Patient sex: M
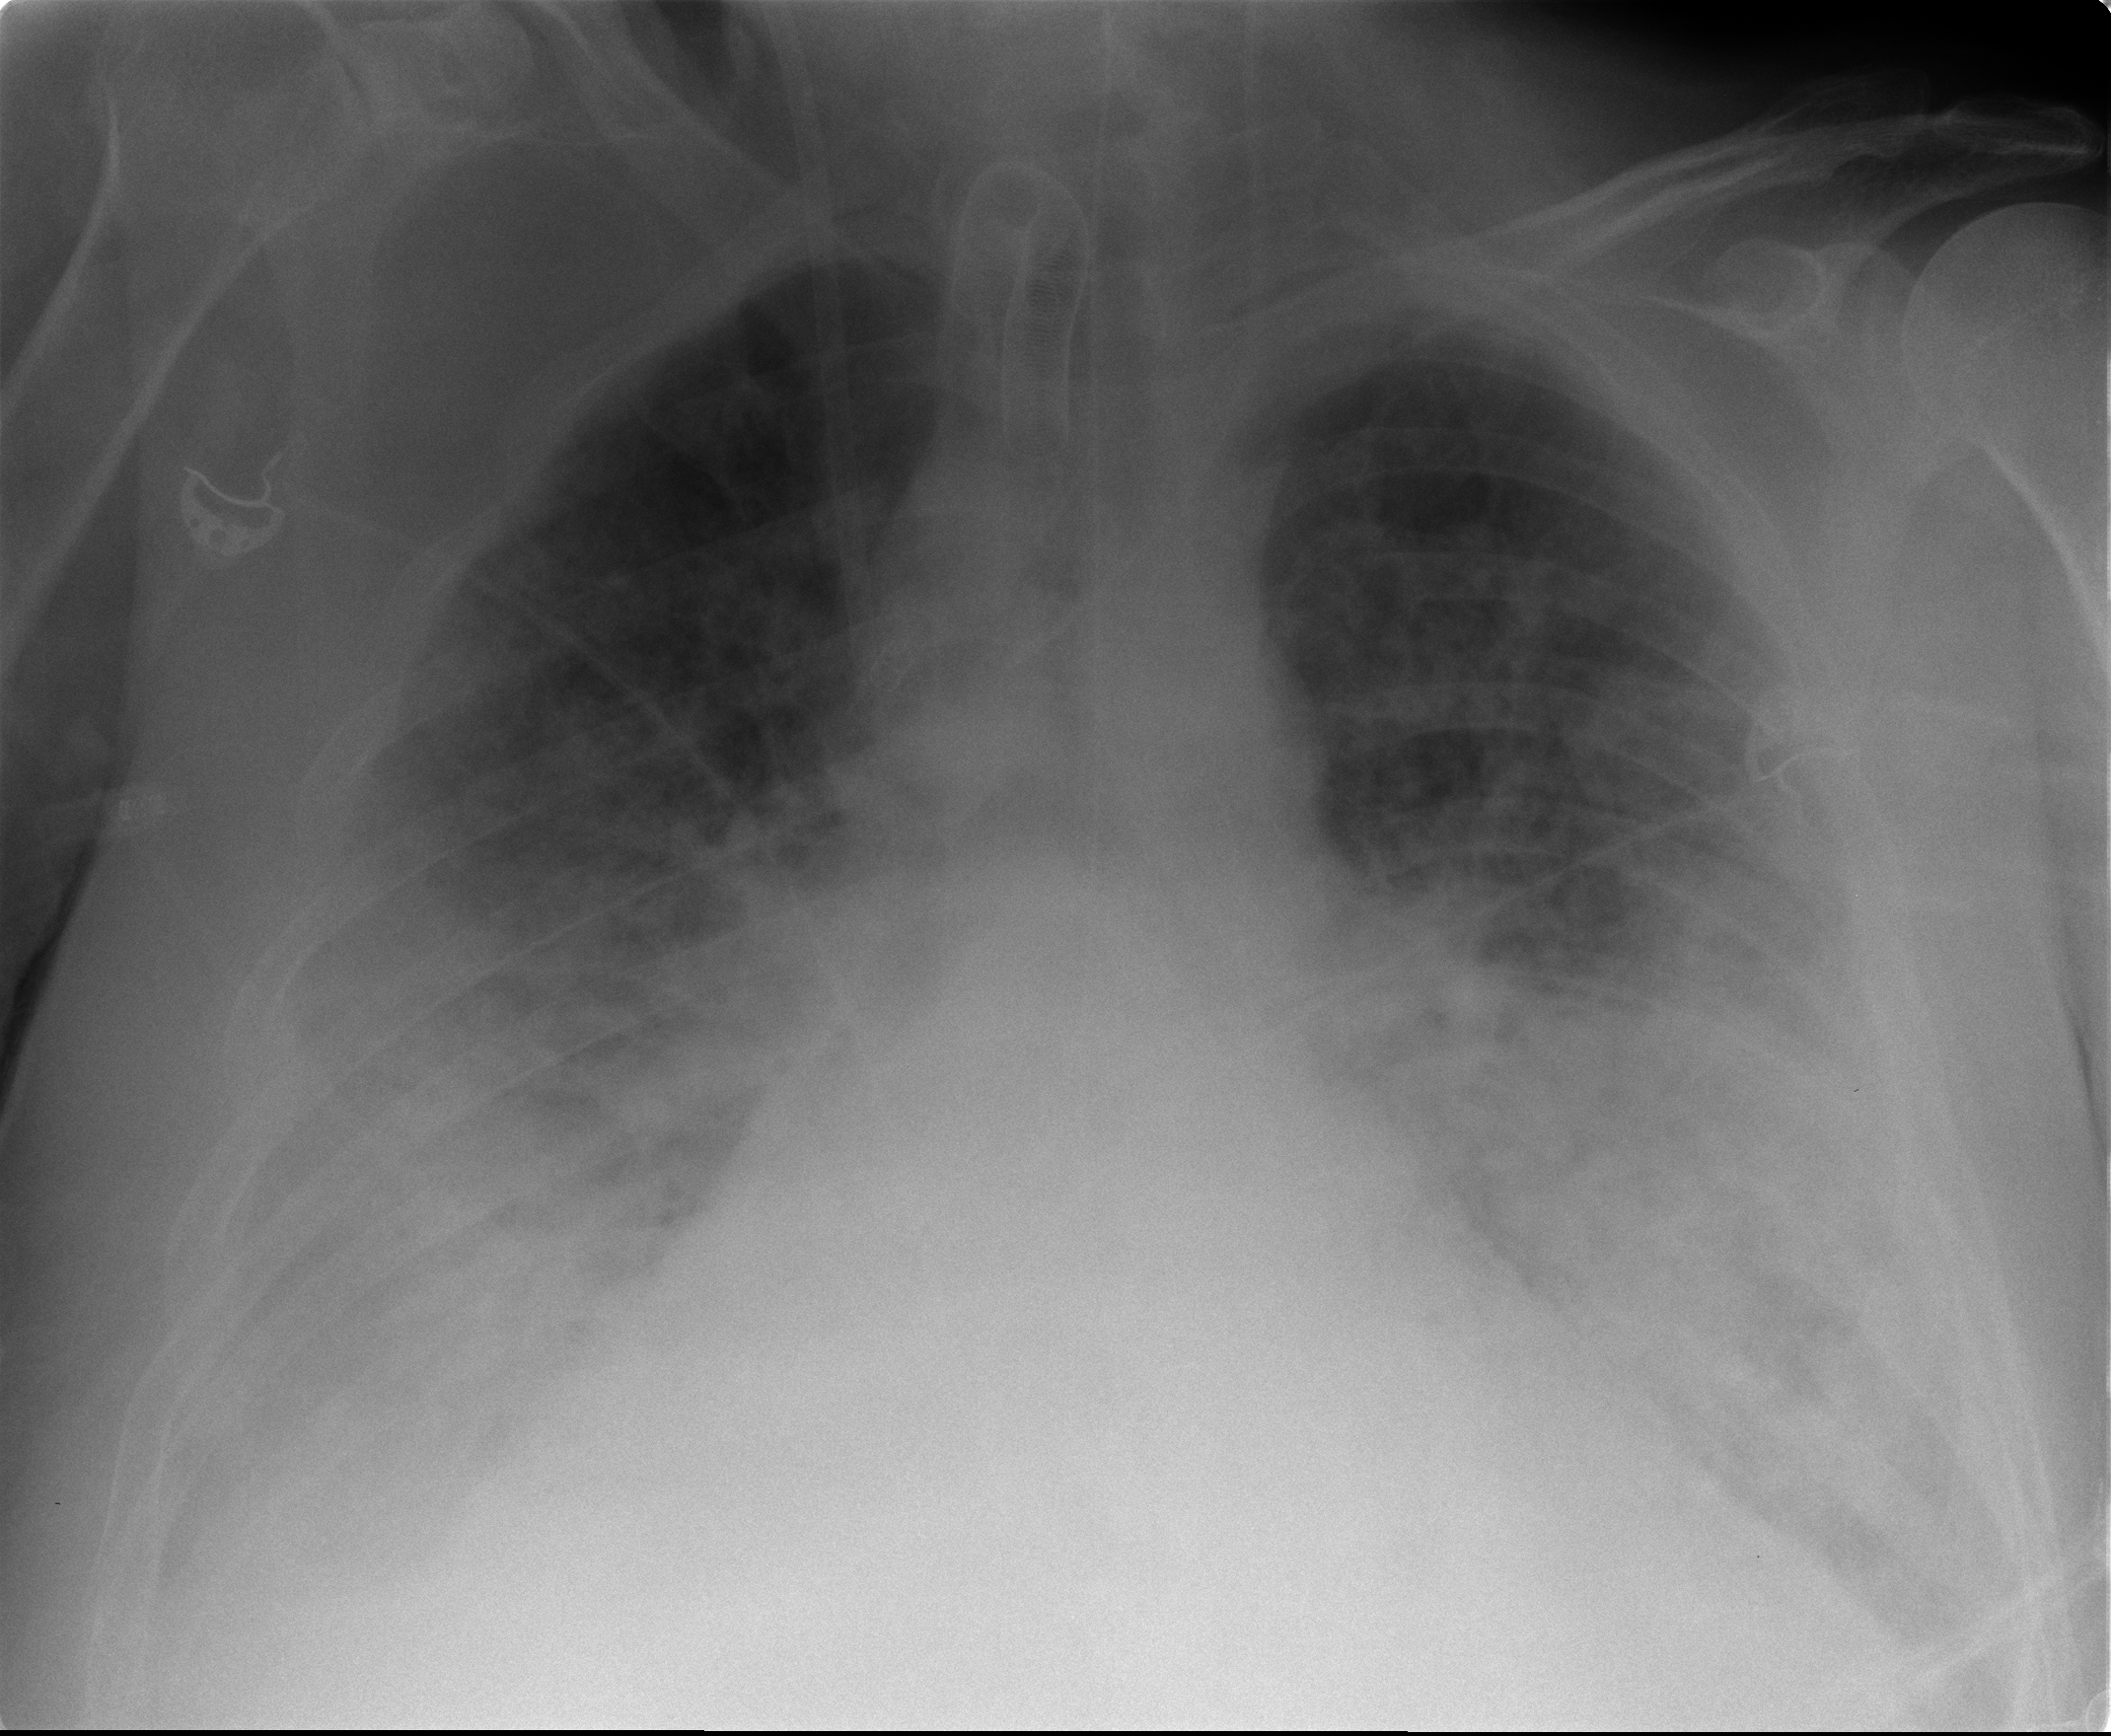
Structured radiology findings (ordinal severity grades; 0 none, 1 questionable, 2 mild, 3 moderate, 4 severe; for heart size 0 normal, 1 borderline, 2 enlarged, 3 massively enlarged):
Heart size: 3
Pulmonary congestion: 0
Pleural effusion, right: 1
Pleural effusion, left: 1
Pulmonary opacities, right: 3
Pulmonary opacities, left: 3
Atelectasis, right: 3
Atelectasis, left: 3